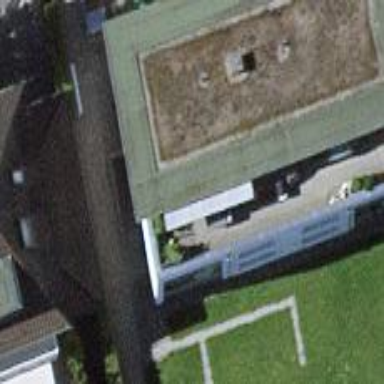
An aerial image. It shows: View of apartment building.